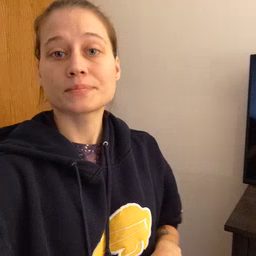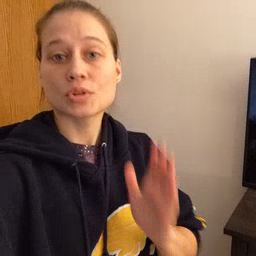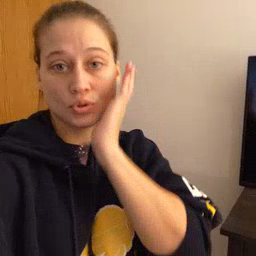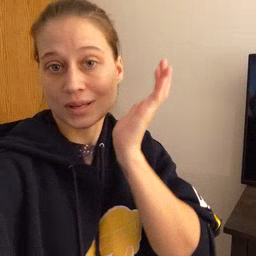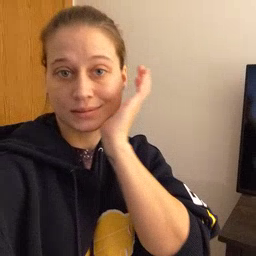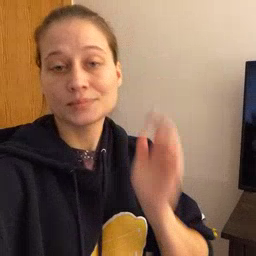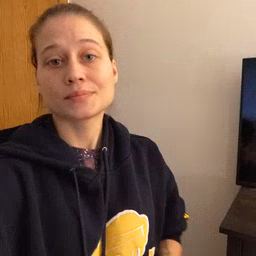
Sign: grass